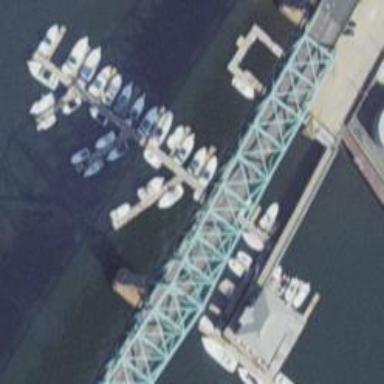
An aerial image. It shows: Man-made pier.